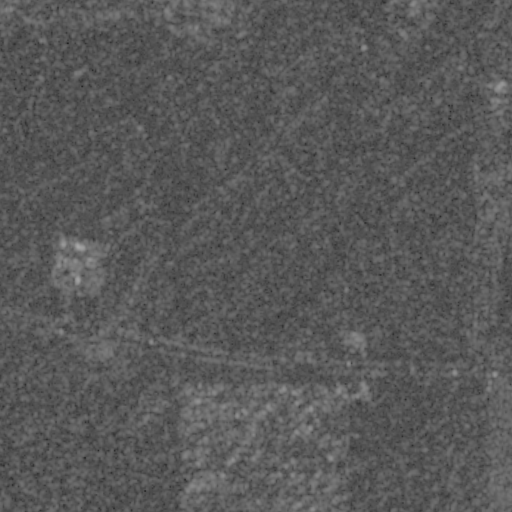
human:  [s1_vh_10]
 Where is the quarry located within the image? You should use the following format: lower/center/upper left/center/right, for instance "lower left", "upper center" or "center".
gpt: The quarry is located in the upper right of the image.
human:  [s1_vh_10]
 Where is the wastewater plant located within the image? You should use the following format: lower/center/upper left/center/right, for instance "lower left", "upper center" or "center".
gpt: The wastewater plant is located in the center left of the image.
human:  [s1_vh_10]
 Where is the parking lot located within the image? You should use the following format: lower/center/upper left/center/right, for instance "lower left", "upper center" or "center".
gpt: There is no parking lot in the image.

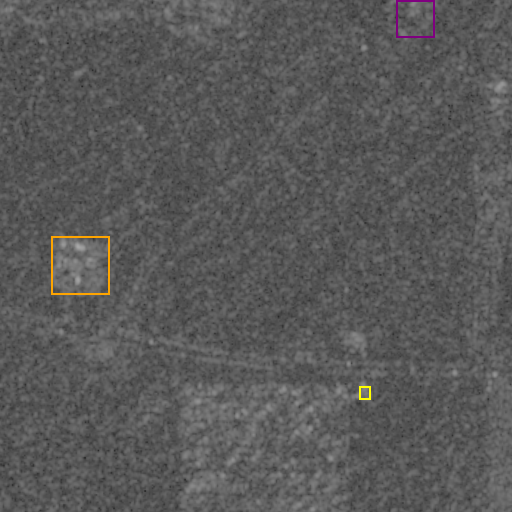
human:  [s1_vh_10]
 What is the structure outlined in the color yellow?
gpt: The structure outlined in yellow is a power substation.
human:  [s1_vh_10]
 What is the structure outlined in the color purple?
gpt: The structure outlined in purple is a quarry.
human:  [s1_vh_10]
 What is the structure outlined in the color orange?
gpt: The structure outlined in orange is a wastewater plant.
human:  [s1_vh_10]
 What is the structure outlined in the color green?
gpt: There is no green outline.